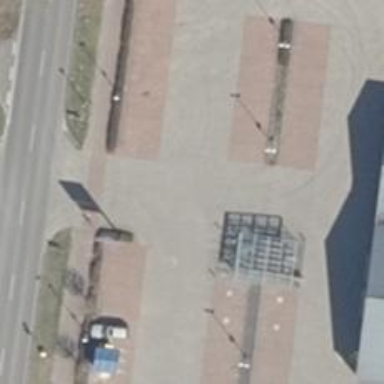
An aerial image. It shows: Parking aisle designated as service road.